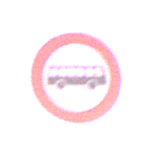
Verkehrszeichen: VerbotKraftomnibusse
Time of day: SunriseSunset
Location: Outdoor (Urban)
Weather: PartlyCloudy
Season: NotSpecified
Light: Natural